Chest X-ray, PA view. Patient: 21 years old, sex F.
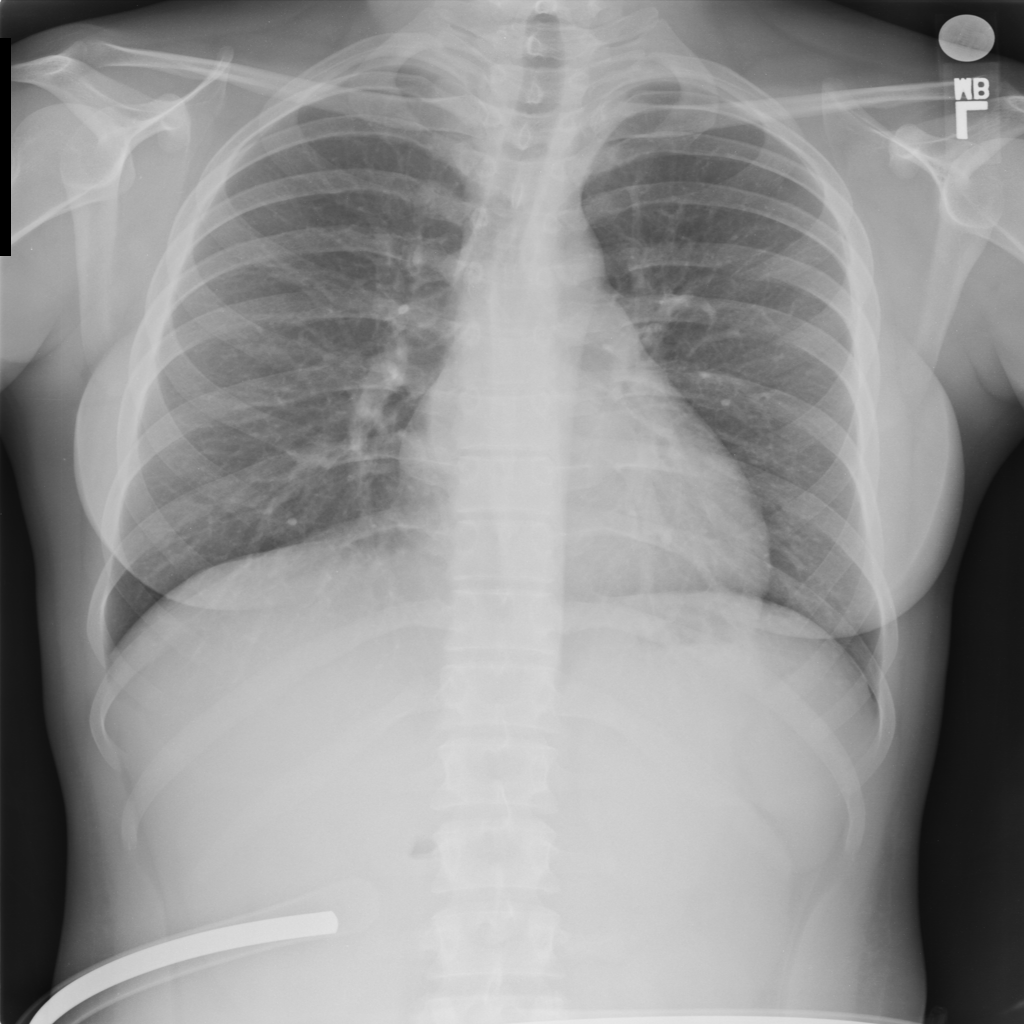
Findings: No Finding